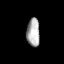
Tissue: lung
Cell type: Endothelial cells
Senescence score: 0.6291
Nuclear area (px): 369
Mean DAPI intensity: 169.401